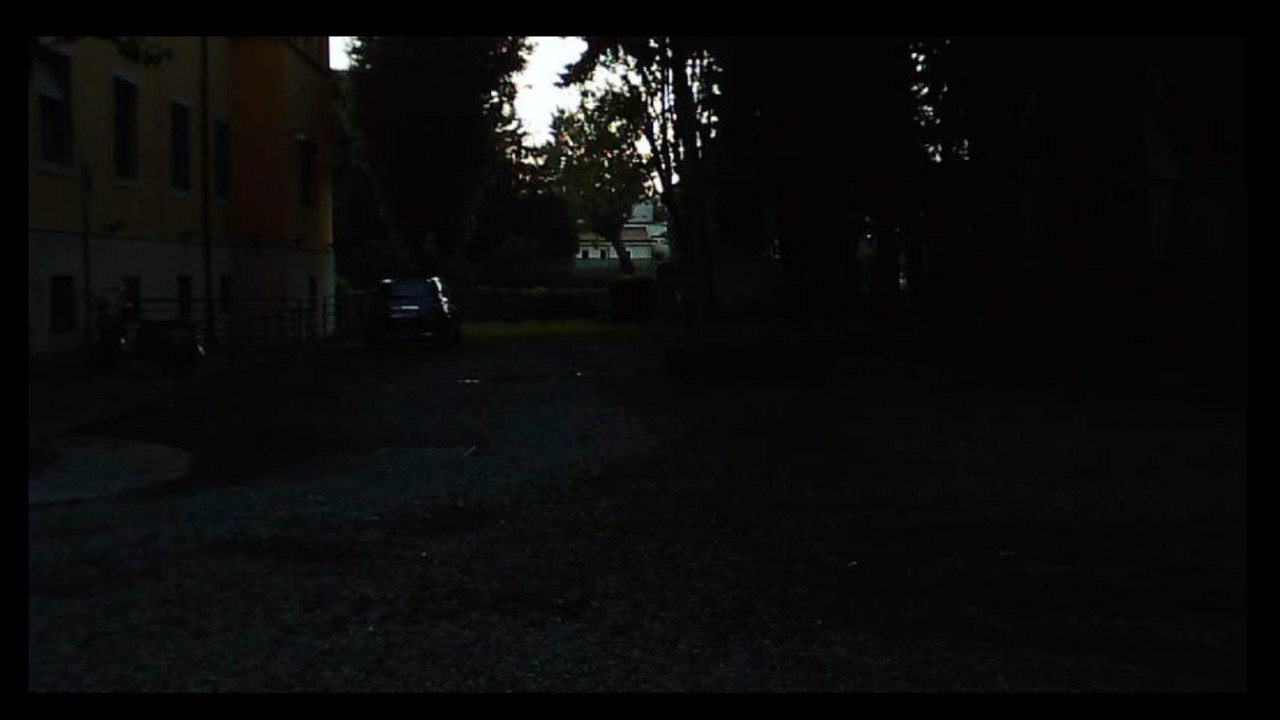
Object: DJI Mini 3

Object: DarwinFPV cineape20